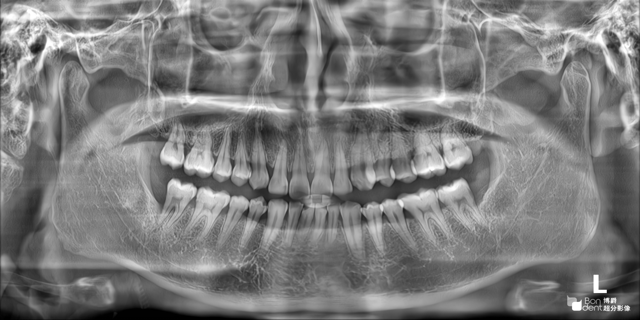
adult